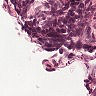
Metastatic tissue present: no